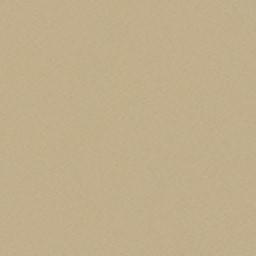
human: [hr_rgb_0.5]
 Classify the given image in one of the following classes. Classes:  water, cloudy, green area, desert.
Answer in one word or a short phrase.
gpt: desert